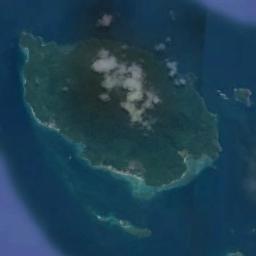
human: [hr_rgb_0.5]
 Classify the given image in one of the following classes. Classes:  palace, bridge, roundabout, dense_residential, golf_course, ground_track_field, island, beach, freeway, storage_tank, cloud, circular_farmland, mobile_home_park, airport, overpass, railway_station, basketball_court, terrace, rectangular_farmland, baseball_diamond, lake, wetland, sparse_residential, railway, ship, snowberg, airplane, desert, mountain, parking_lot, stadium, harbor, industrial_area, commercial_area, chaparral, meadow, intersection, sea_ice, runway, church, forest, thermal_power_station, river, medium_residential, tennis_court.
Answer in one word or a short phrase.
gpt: island